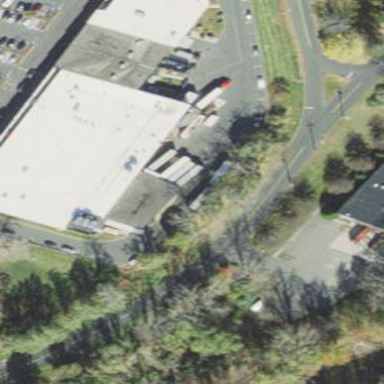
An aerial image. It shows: Part of building that serves as supermarket.